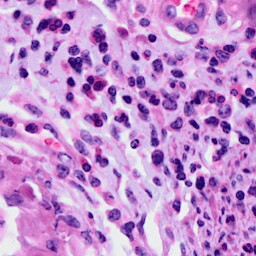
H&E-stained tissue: Cervix